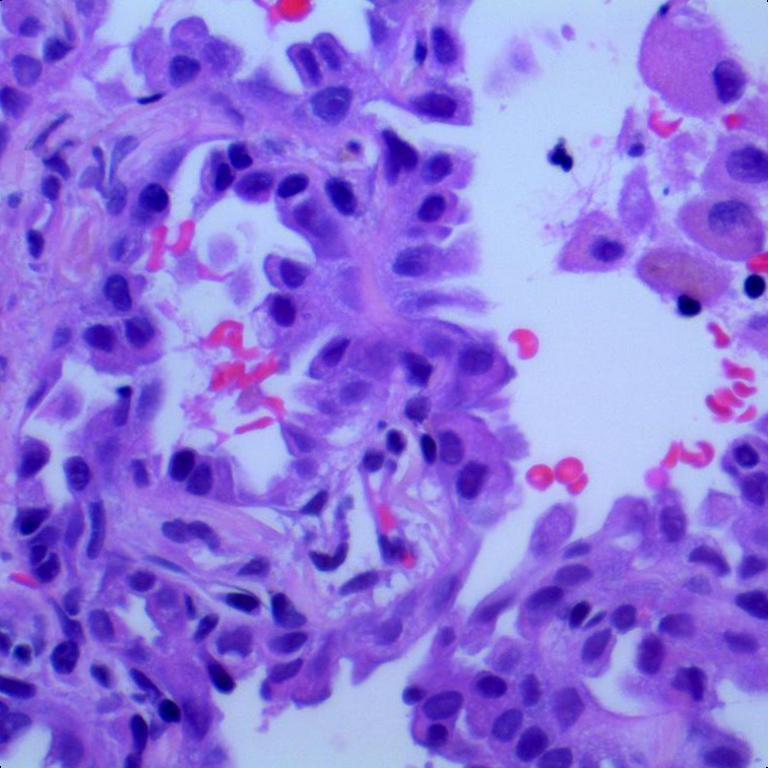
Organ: lung
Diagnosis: adenocarcinomas